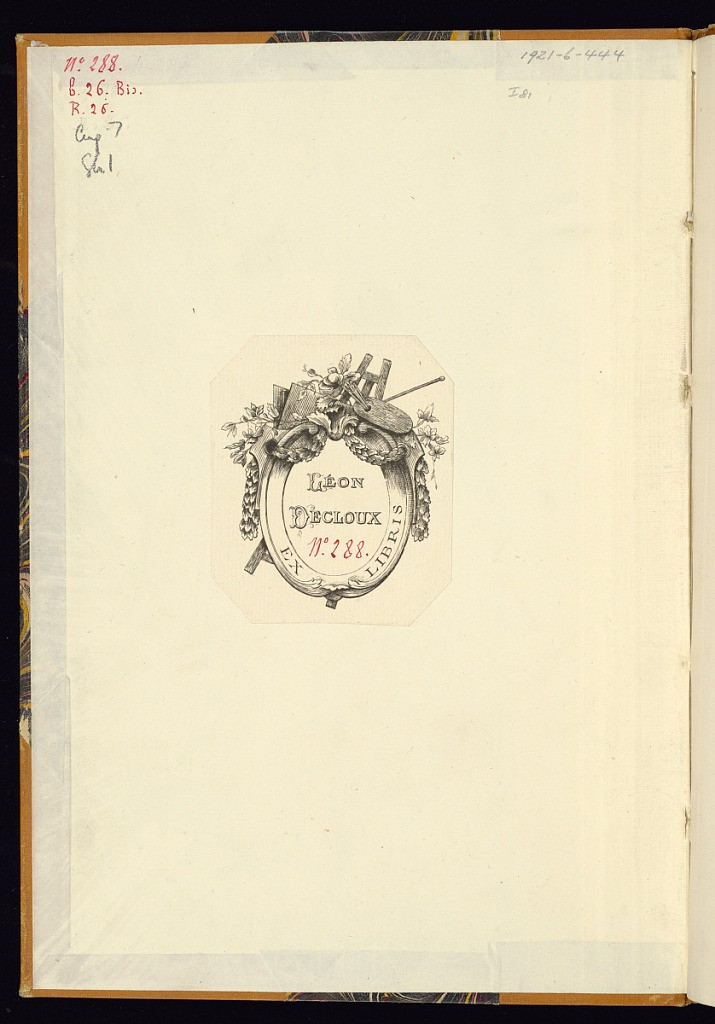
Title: Album of Panel Designs
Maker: Jean-François-Antoine Boulanger, French?, active mid 18th century
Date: mid- 18th century
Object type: Album
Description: Album with three designs for ornamental panels featuring fantastical gardens with cartouches, treillage, and putti. The plates are signed, and one is numbered.